Question: I'm trying to recreate a function from a discrete fourier transform. In Matlab it would be done like this:
'''
function [y] = Fourier(dft,x)
n = length(dft);
y = cos(pi*(x+1)'*(0:n-1))*real(dft)+sin(pi*(x+1)'*(0:n-1))*imag(dft)
end
'''
My attempt in Python is falling flat because I don't know how to add up all the coefficients correctly
'''
def reconstruct(dft, x):
n = len(dft)
y = ([(coeff.real)*np.cos(np.pi*x*nn) + (coeff.imag)*np.cos(np.pi*x*nn) for coeff in dft for nn in range(0,n)])
'''
But this isn't correct because I need to sum over n and add those sums together. Where am I off?
The equation I am trying to recreate is below:

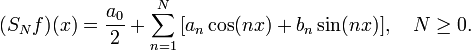
Answer: You were running two nested loops instead of one. Try this:
'''
y = ([(dft[nn].real)*np.cos(np.pi*x*nn) + (dft[nn].imag)*np.cos(np.pi*x*nn) for nn in range(0,n)])
'''